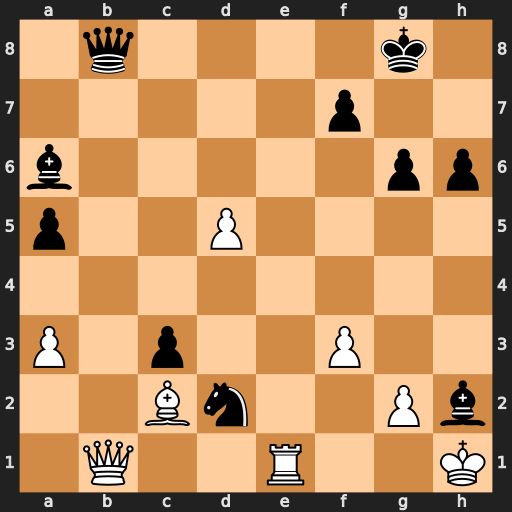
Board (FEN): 1q4k1/5p2/b5pp/p2P4/8/P1p2P2/2Bn2Pb/1Q2R2K
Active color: w
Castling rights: -
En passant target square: -
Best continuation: Qxb8+ Bxb8 Re8+ Kg7 Rxb8